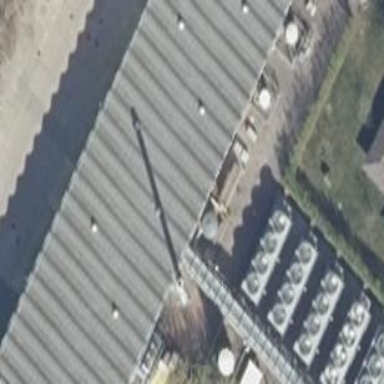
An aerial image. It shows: Industrial building with flat roof.